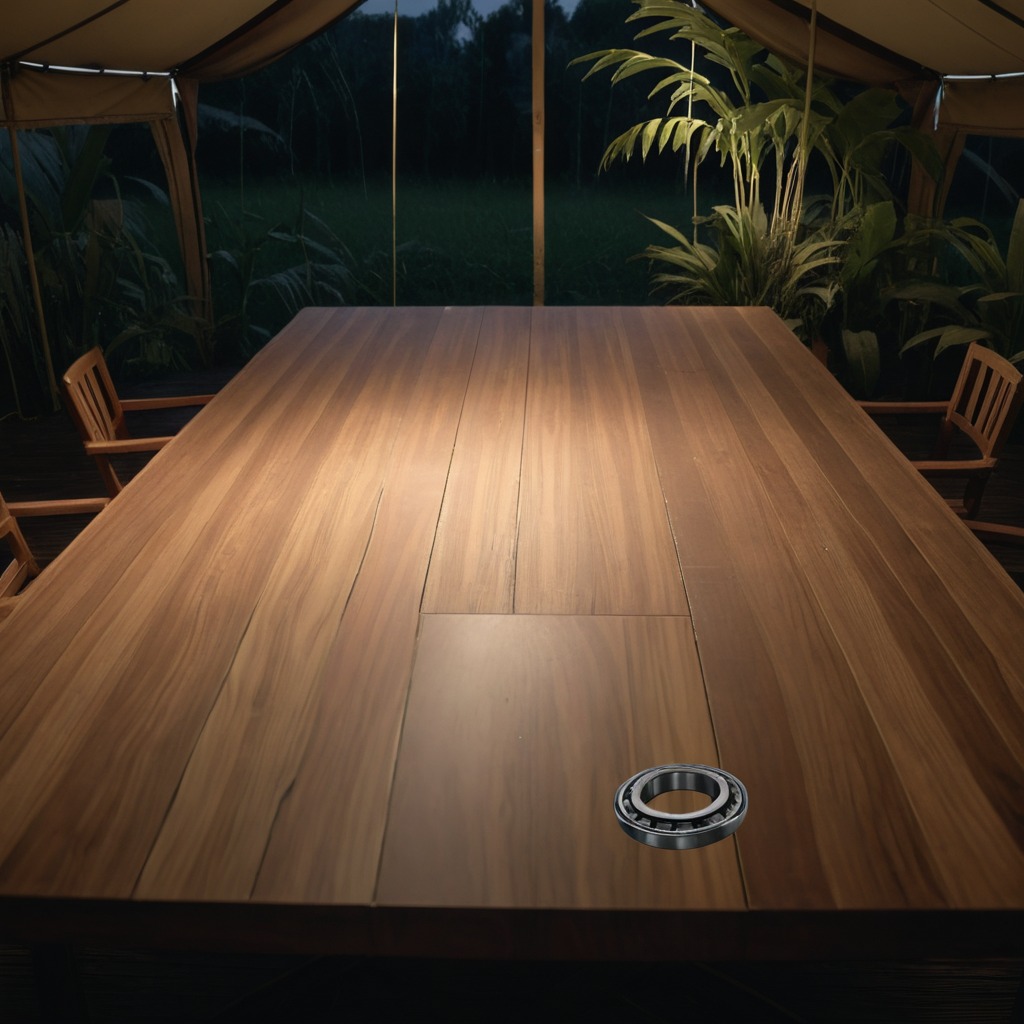
A metal ball bearing is lying on a wooden table inside a jungle field workshop tent at night with soft shadows worn but.